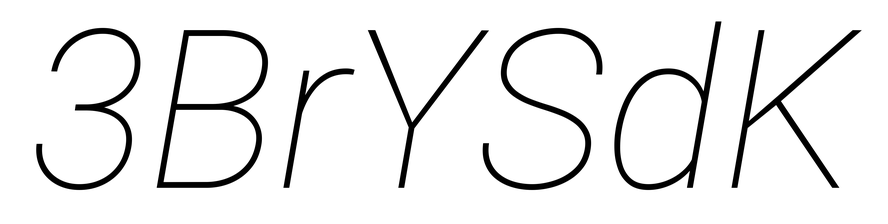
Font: Roboto-Italic_Thin_Italic